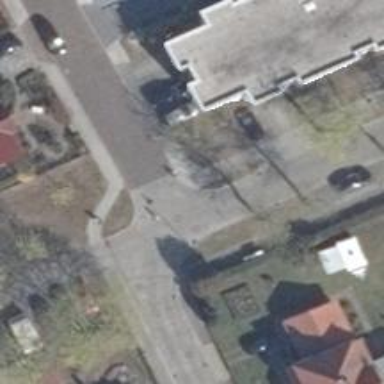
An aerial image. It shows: Residential road with sidewalk on the left side.